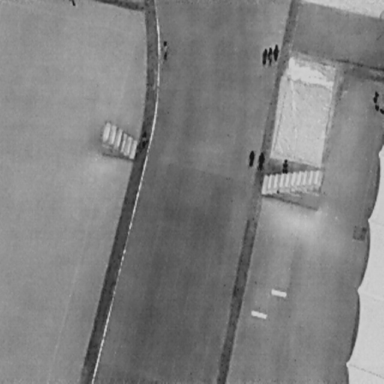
There are nine People in the infrared image.